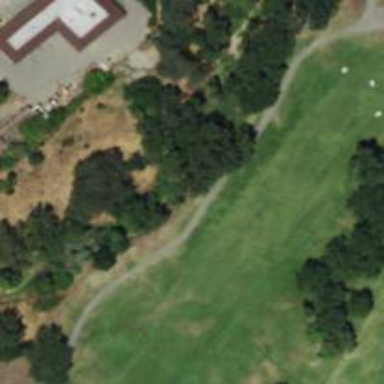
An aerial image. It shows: Path designated for golf carts.